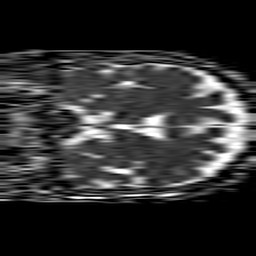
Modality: ADC
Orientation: coronal
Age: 50
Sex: male
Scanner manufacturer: philips
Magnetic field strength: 1.5 T
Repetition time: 4.6 s
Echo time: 0.08631 s